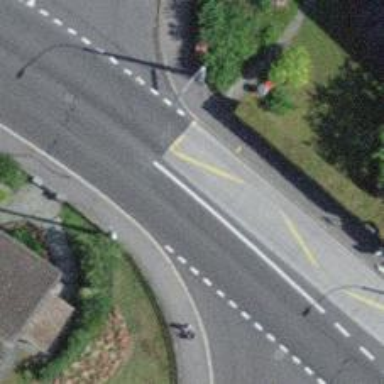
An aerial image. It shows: Bus stop for trolleybuses with designated stop position for public transport.